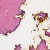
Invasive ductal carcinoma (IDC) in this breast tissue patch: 0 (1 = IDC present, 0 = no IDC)